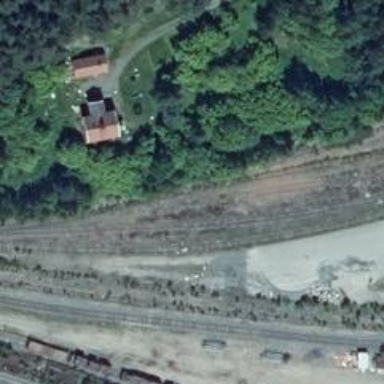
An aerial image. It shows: Abandoned railway yard.